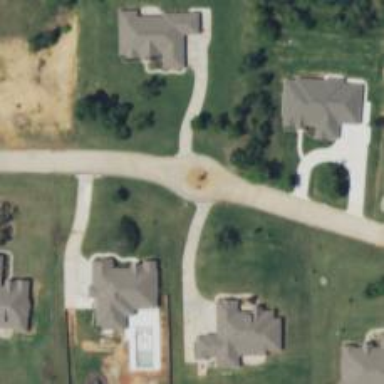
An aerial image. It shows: Residential road.